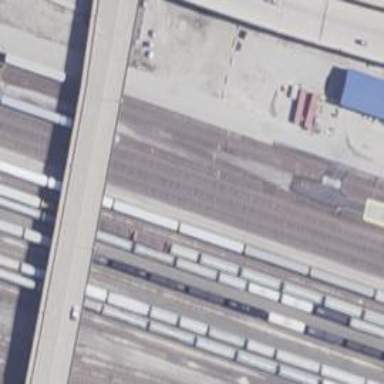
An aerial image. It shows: Railway siding with rails.